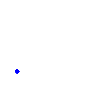
Particle: proton